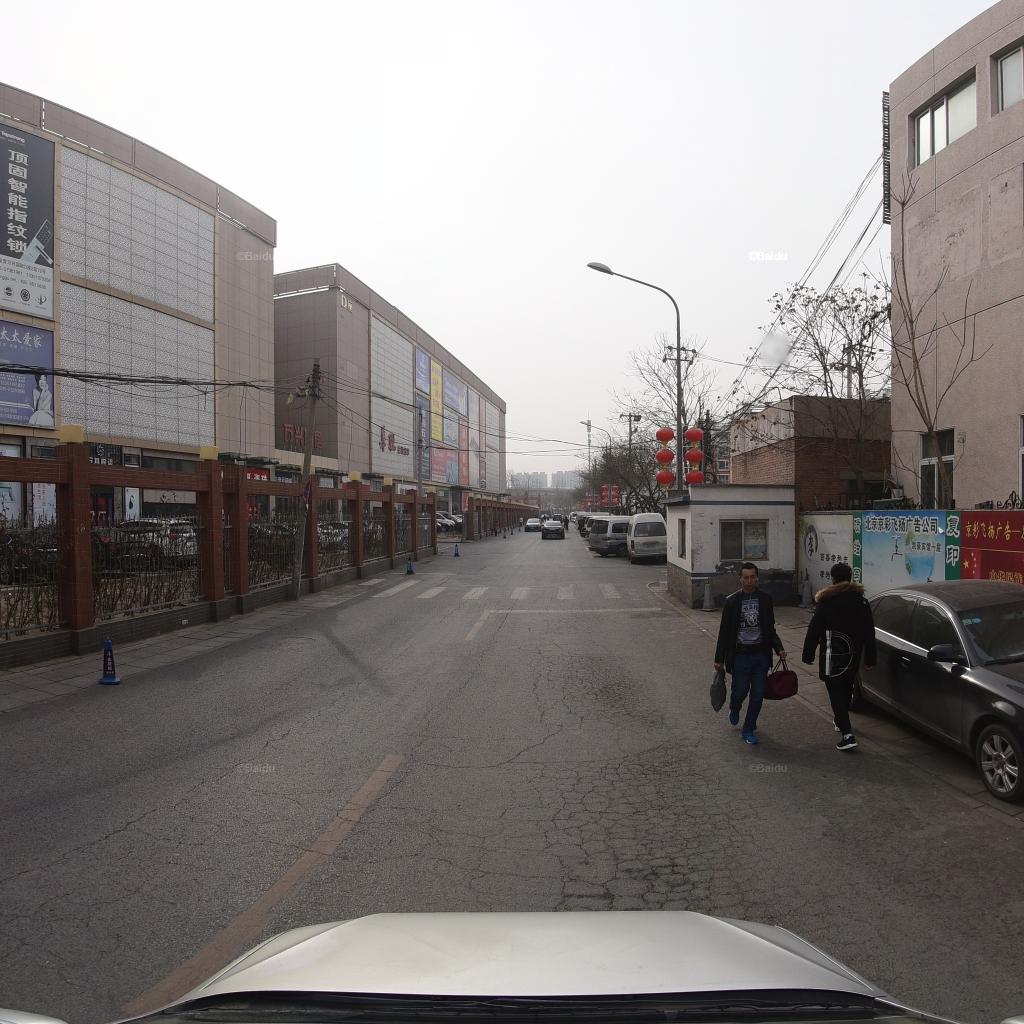
Region: Fengtai
Road damage annotations: manhole cover, alligator crack